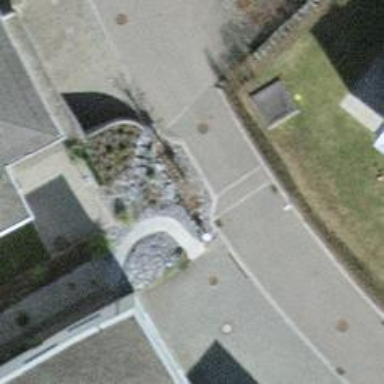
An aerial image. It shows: Bollard barrier.